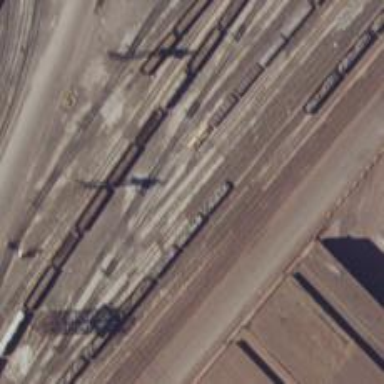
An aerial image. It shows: Rail spur service.